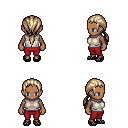
a pixel art fantasy rpg character, female body template, human, dark skin, white sleeveless shirt, red pants, white blonde ponytail hairstyle, ghillies, four views (front, back, left, right), 2x2 character sprite sheet, small pixel art, hard edges, no anti-aliasing